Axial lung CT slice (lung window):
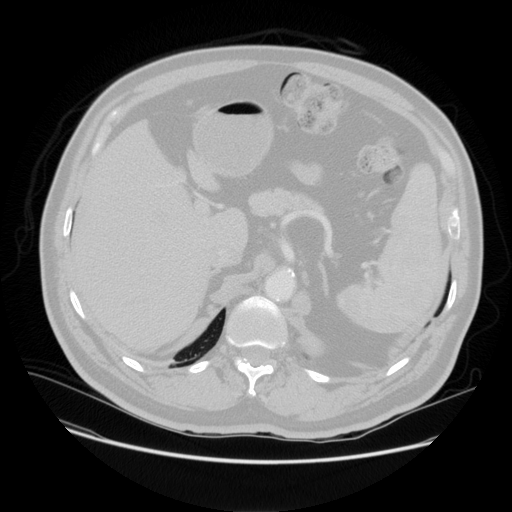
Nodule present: no